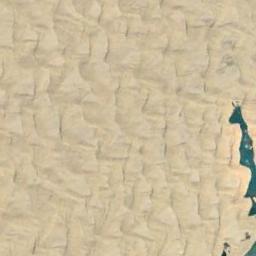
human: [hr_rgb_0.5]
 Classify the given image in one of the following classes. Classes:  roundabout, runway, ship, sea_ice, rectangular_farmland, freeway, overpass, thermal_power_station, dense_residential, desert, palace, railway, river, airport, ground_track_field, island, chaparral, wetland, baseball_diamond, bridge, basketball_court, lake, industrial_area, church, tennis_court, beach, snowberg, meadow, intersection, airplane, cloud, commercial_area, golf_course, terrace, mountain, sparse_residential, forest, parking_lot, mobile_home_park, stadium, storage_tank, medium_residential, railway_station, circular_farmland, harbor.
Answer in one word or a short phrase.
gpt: desert